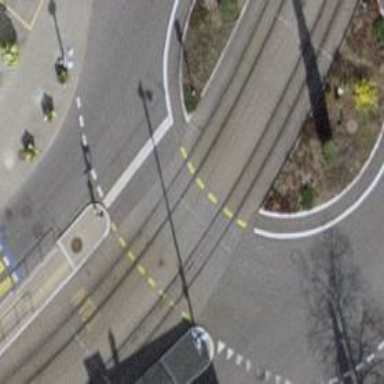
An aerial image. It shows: Road with traffic signals.